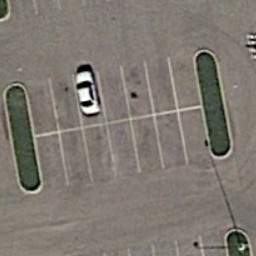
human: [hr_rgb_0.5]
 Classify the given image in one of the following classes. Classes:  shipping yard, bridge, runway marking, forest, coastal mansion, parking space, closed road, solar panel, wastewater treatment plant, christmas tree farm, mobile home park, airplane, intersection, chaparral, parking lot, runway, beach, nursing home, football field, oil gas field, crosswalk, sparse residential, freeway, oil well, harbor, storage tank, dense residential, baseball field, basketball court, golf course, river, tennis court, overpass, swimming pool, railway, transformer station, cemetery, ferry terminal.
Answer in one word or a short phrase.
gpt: parking space